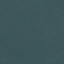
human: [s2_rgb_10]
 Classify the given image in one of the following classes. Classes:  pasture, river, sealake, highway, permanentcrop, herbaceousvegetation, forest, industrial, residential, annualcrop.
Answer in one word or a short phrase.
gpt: SeaLake